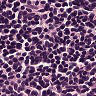
Metastatic tissue present: no